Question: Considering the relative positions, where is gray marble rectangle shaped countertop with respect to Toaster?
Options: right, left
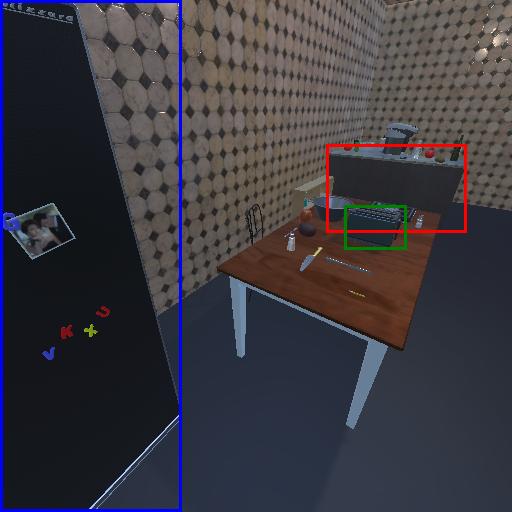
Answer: right